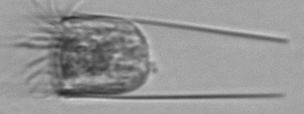
Label: Eutintinnus